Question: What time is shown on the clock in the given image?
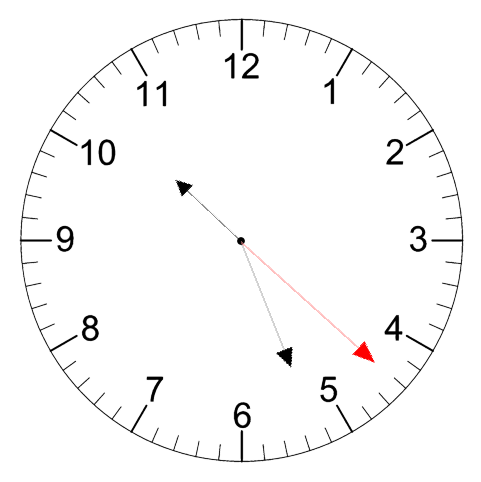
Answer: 10:26:22